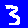
Digit: 3